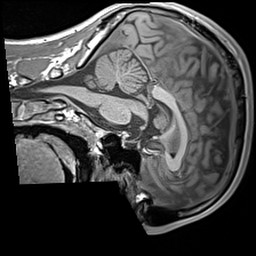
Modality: T1w
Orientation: sagittal
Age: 24
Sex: male
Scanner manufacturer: siemens
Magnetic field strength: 3 T
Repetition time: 1.6 s
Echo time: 0.00236 s